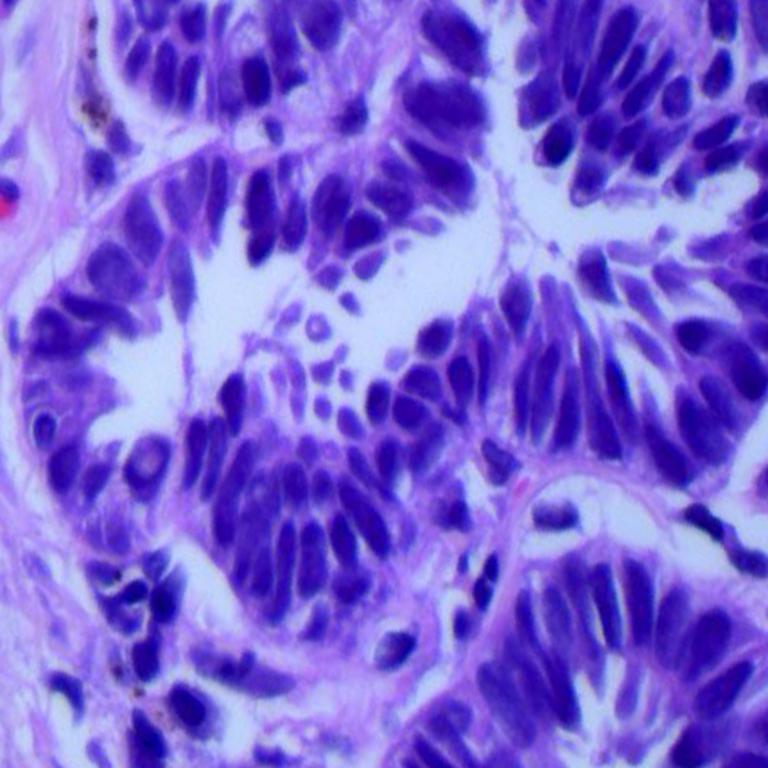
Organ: lung
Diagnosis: adenocarcinomas